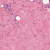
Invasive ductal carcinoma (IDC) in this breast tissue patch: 0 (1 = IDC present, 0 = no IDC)